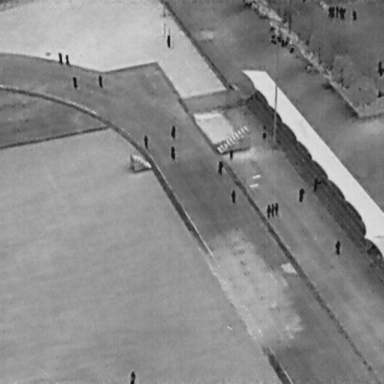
There are 23 People in the infrared image.